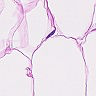
Metastatic tissue present: no